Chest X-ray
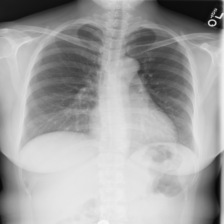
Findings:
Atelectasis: negative
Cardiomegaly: negative
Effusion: negative
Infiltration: negative
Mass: negative
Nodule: negative
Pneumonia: negative
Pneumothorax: negative
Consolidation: negative
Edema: negative
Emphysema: negative
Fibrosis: negative
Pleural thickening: negative
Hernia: negative